Interaction volume radius: 10 \u00c5
Interaction volume height: 20 \u00c5
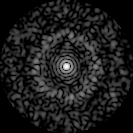
Disorder parameter: 0.8409